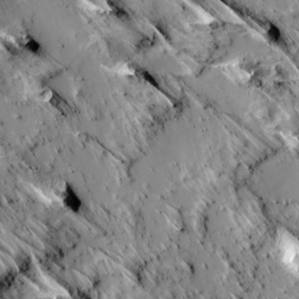
Label: non_frost